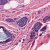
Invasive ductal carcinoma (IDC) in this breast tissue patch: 0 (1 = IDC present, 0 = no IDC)